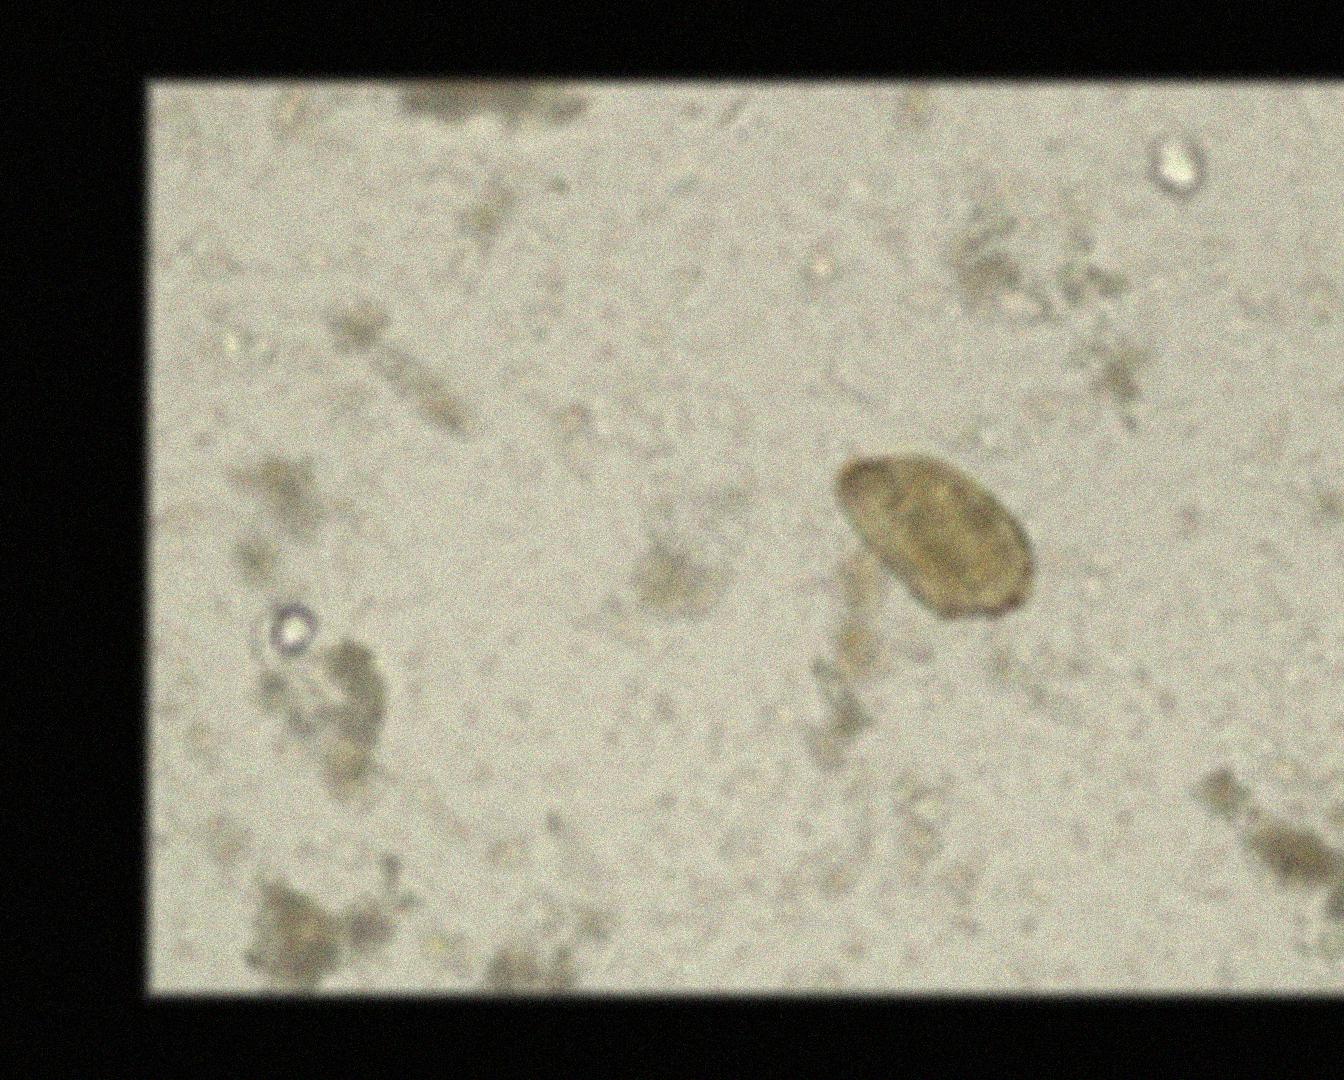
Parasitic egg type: Paragonimus spp